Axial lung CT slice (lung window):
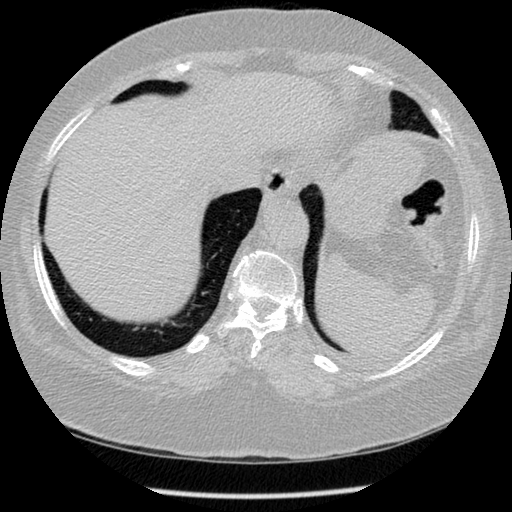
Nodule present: no